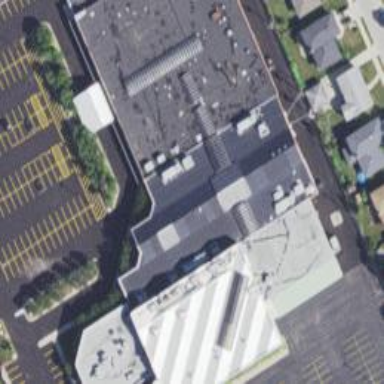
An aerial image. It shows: Commercial building.